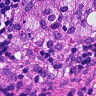
Metastatic tissue present: no